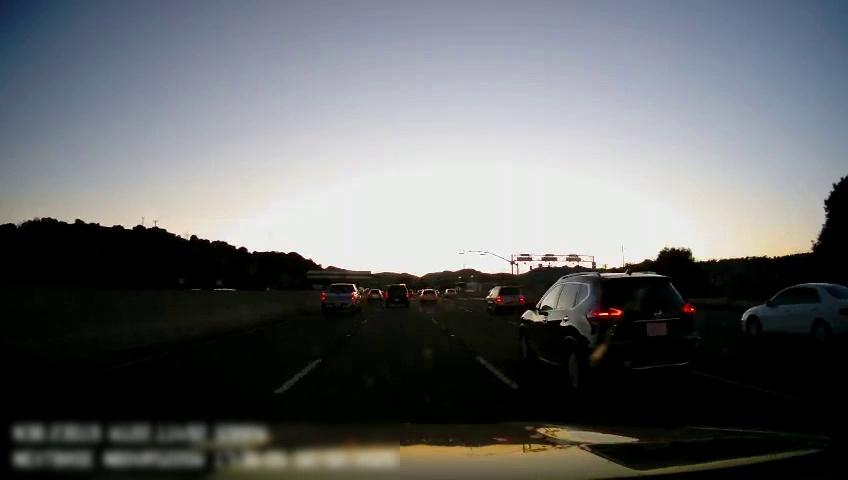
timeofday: Dusk/Dawn/Twilight
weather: Sunny
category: Drivable Space
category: Vehicles | Car
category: Vehicles | SUV
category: Vehicles | SUV
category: Vehicles | SUV
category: Vehicles | Truck
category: Vehicles | Car
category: Vehicles | Car
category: Vehicles | Car
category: Lanes | Alternate Lane
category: Lanes | Current Lane
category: Lanes | Current Lane
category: Lanes | Alternate Lane